Question: I wanted to try the password-notification feature of the IS 4.6 but it throwing an exception.
I followed those links:
<URL>
<URL>
This is the error I am getting

Here is the Stacktrace
> Caused by: org.wso2.carbon.identity.base.IdentityException: Error
while persisting identity user data in to user store at
org.wso2.carbon.identity.mgt.store.UserStoreBasedIdentityDataStore.store(UserStoreBasedIdentityDataStore.java:81)
at
org.wso2.carbon.identity.mgt.IdentityMgtEventListener.doPostAddUser(IdentityMgtEventListener.java:420)
... 124 more Caused by: org.wso2.carbon.user.core.UserStoreException:
One or more attributes you are trying to add/update are not supported
by underlying LDAP. at
org.wso2.carbon.user.core.ldap.ReadWriteLDAPUserStoreManager.doSetUserClaimValues(ReadWriteLDAPUserStoreManager.java:874)
at
org.wso2.carbon.identity.mgt.store.UserStoreBasedIdentityDataStore.store(UserStoreBasedIdentityDataStore.java:73)
... 125 more Caused by:
javax.naming.directory.NoSuchAttributeException: [LDAP: error code 16
- NO_SUCH_ATTRIBUTE: failed for Modify Request
Object : 'uid=testUser,ou=Users,dc=wso2,dc=org'
Modification[0]
Operation : replace
Modification
<URL>: 1398394865706
Modification<URL>
Operation : replace
Modification
initials: false : ERR_04269 ATTRIBUTE_TYPE for OID <URL> does not exist!];
remaining name 'uid=testUser' at
com.sun.jndi.ldap.LdapCtx.mapErrorCode(LdapCtx.java:3108) at
com.sun.jndi.ldap.LdapCtx.processReturnCode(LdapCtx.java:3033) at
com.sun.jndi.ldap.LdapCtx.processReturnCode(LdapCtx.java:2840) at
com.sun.jndi.ldap.LdapCtx.c_modifyAttributes(LdapCtx.java:1411) at
com.sun.jndi.toolkit.ctx.ComponentDirContext.p_modifyAttributes(ComponentDirContext.java:253)
at
com.sun.jndi.toolkit.ctx.PartialCompositeDirContext.modifyAttributes(PartialCompositeDirContext.java:165)
at
com.sun.jndi.toolkit.ctx.PartialCompositeDirContext.modifyAttributes(PartialCompositeDirContext.java:154)
at
org.wso2.carbon.user.core.ldap.ReadWriteLDAPUserStoreManager.doSetUserClaimValues(ReadWriteLDAPUserStoreManager.java:859)
... 126 more
I can imagine that the application is generating a timestamp for the expiration of the password and tries to save in a field in the LDAP which is mapped by the combination:
<URL> -> nickName
This mapping is wrong obviously.
How can I force an adequate mapping so the process is saving the user in the right way (and hopefully sending the email after that ...)?
Thanks in advance.
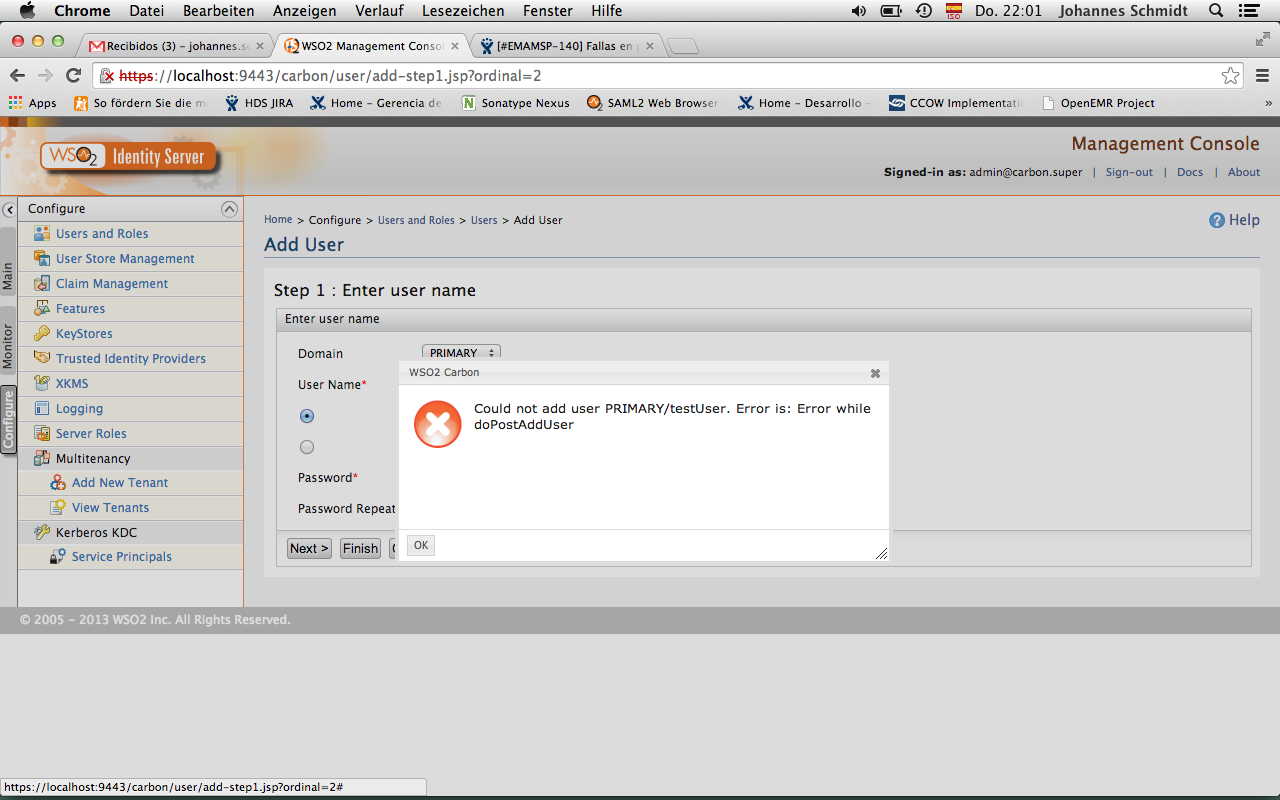
Answer: First problem on this way solved:
I had to re-add the claim of the password time stamp, but with the correct uri:
<URL>
Also helpful was:
<URL>
The LDAP-error is fixed, but still it is not sending the email. But that is another issue